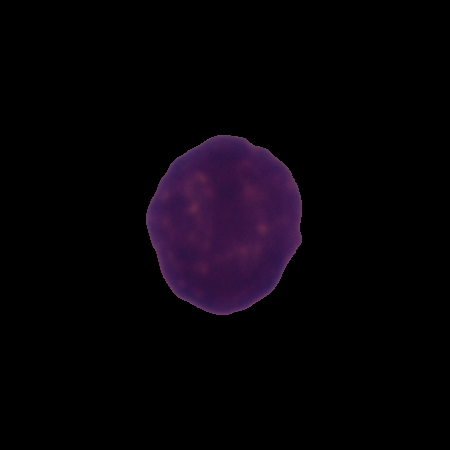
Label: healthy